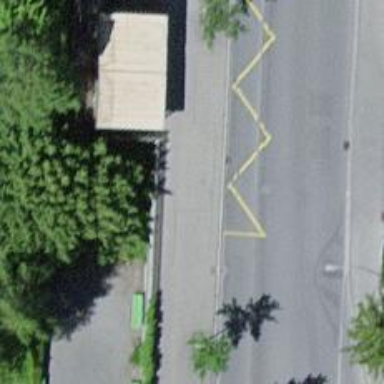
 serving as platform for public transportation."